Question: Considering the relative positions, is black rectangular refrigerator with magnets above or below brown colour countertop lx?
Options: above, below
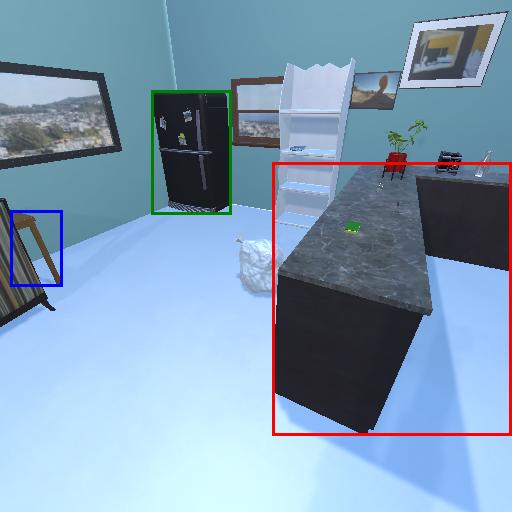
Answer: above